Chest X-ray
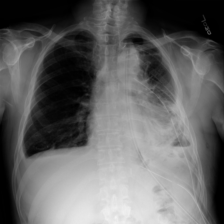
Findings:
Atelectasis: positive
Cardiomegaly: negative
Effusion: positive
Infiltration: positive
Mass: negative
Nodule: negative
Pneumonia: negative
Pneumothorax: negative
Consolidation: negative
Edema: negative
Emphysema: negative
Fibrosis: negative
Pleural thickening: negative
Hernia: negative